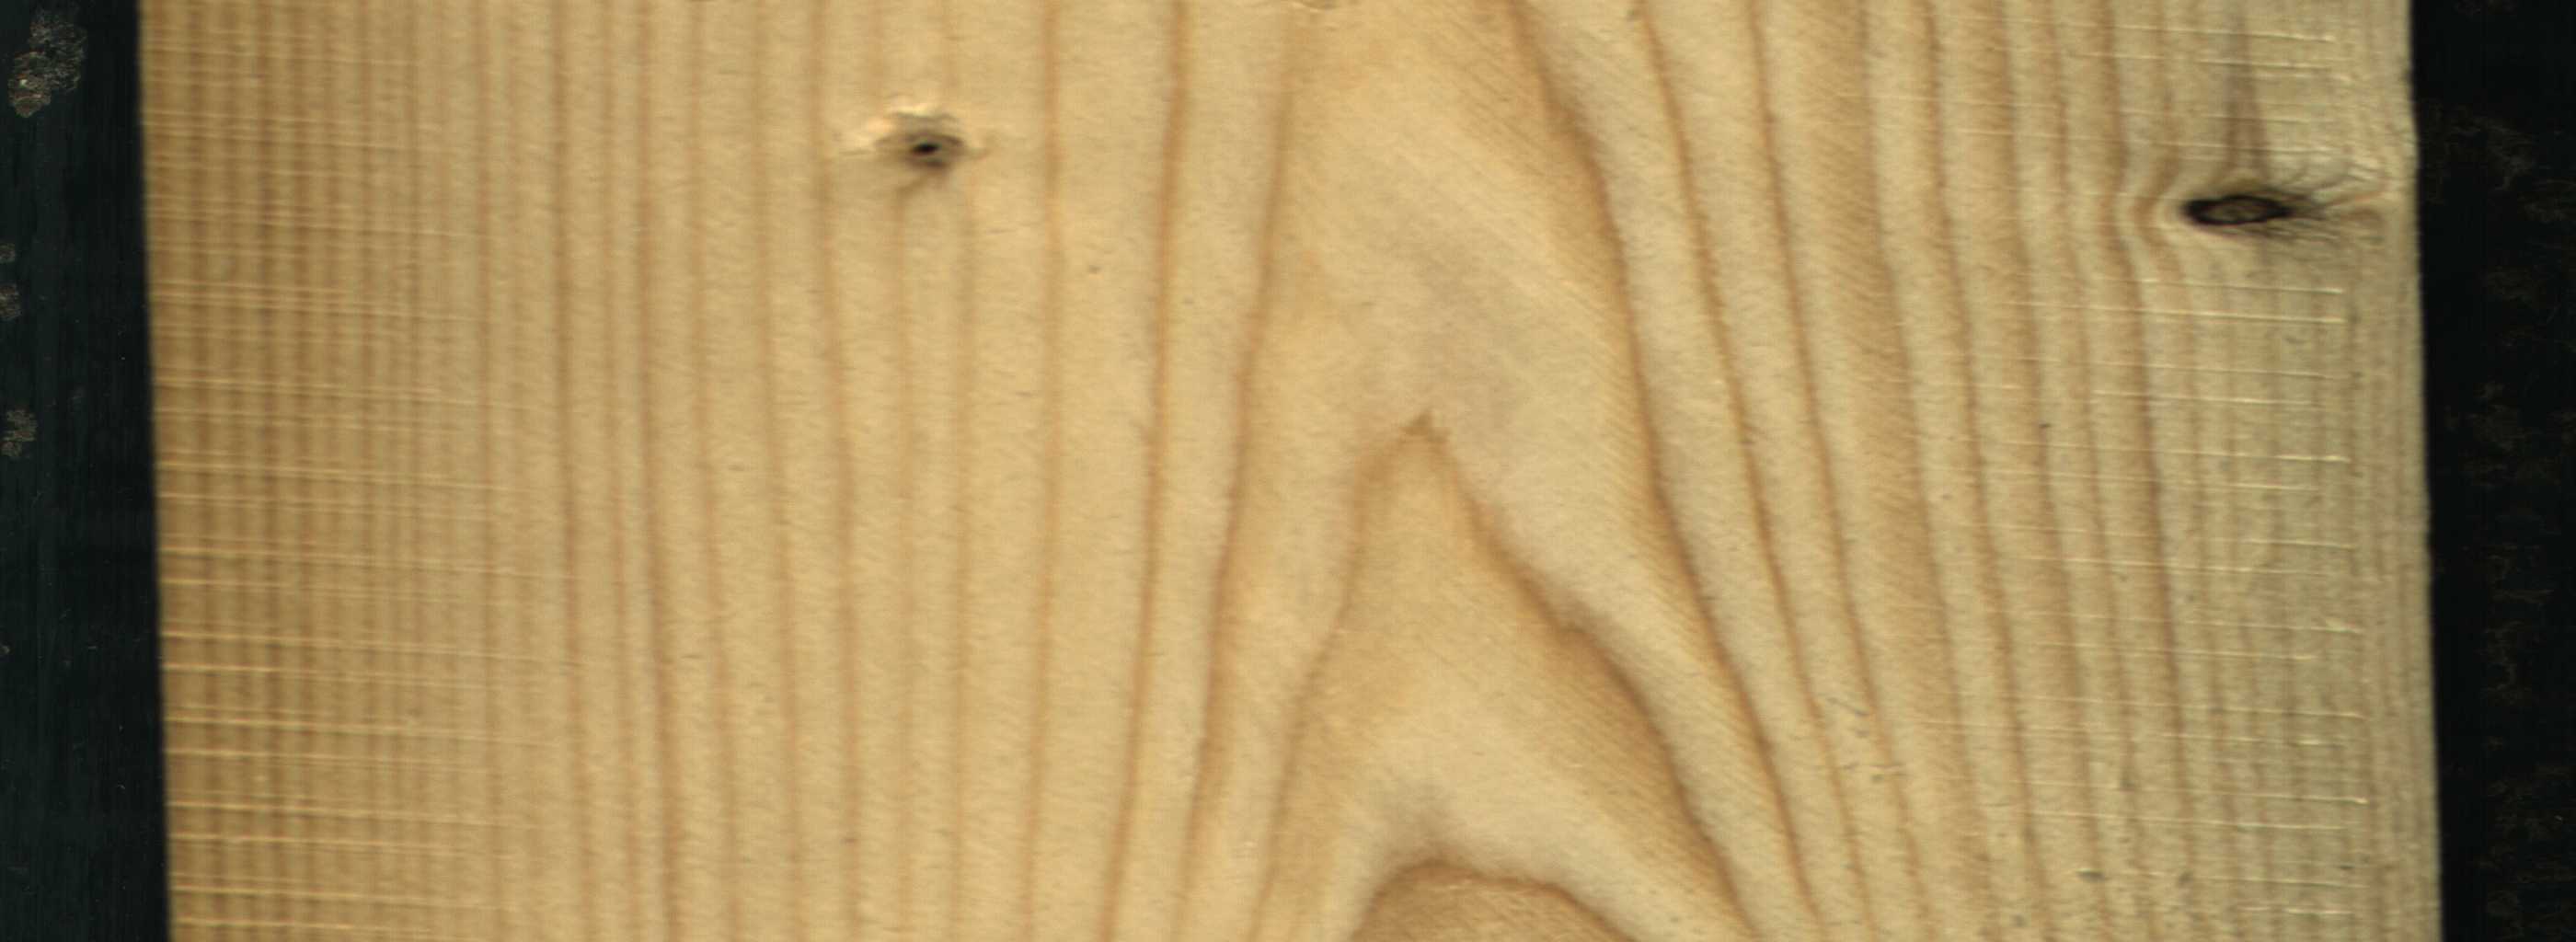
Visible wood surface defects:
Dead_Knot
Live_Knot